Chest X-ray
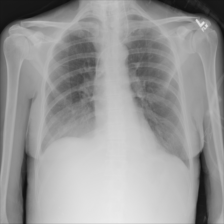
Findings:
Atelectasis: negative
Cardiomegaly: negative
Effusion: negative
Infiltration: negative
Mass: negative
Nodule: negative
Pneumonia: negative
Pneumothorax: negative
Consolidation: negative
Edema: negative
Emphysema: negative
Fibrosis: negative
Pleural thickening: negative
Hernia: negative